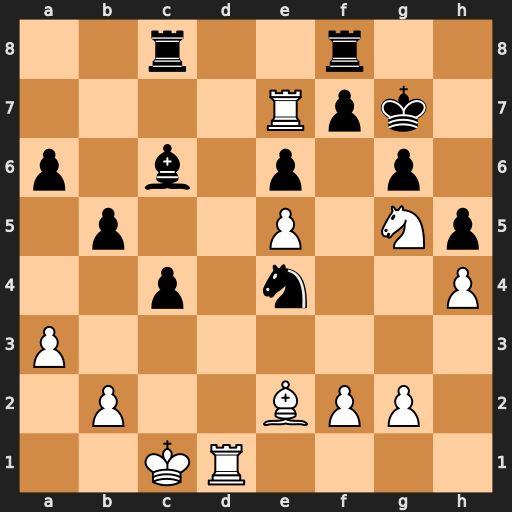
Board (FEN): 2r2r2/4Rpk1/p1b1p1p1/1p2P1Np/2p1n2P/P7/1P2BPP1/2KR4
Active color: w
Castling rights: -
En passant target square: -
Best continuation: Nxe6+ Kg8 Nxf8 Kxf8 Ra7